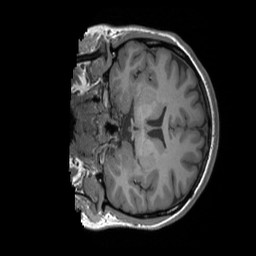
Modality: T1w
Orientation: coronal
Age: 30
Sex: female